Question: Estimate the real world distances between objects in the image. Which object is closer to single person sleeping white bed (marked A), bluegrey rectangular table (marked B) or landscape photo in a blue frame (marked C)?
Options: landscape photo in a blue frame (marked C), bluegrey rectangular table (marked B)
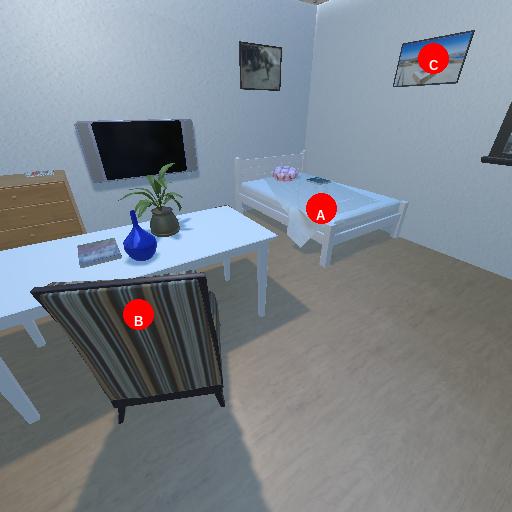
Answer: landscape photo in a blue frame (marked C)